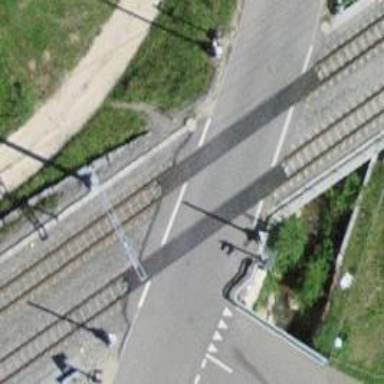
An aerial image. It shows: Narrow-gauge railway track electrified by contact line.